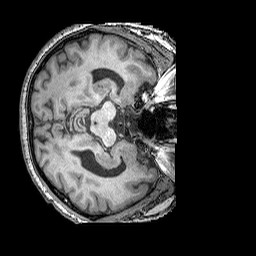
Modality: T1w
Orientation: axial
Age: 71
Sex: male
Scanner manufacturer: siemens
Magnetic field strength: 3 T
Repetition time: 2.25 s
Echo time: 0.00415 s